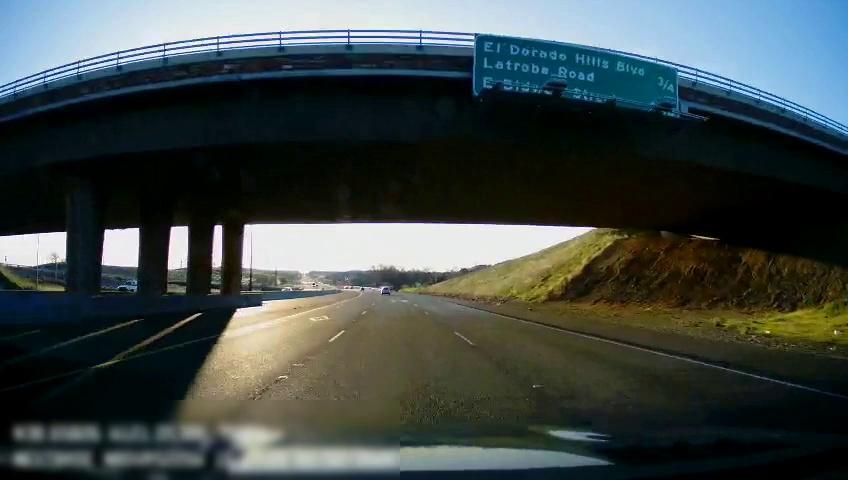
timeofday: Day
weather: Sunny
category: Drivable Space
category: Vehicles | Car
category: Lanes | Alternate Lane
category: Lanes | Current Lane
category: Lanes | Current Lane
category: Lanes | Alternate Lane
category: Traffic | Signs